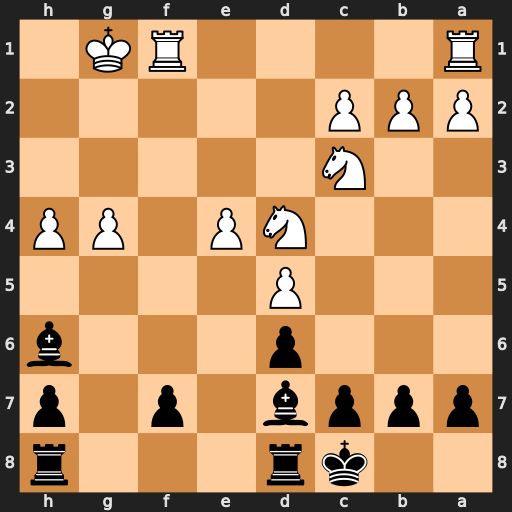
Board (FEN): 2kr3r/pppb1p1p/3p3b/3P4/3NP1PP/2N5/PPP5/R4RK1
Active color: b
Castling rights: -
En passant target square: -
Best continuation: Be3+ Kg2 Bxd4